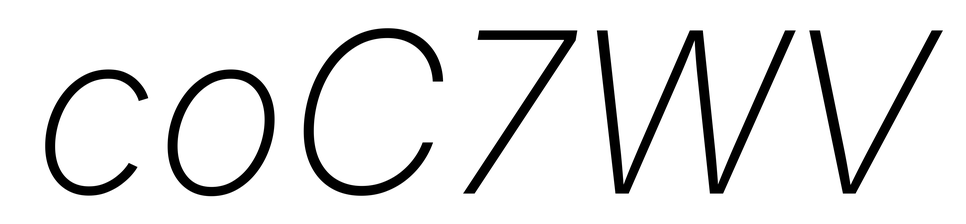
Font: Inter-Italic_ExtraLight_Italic